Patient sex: M
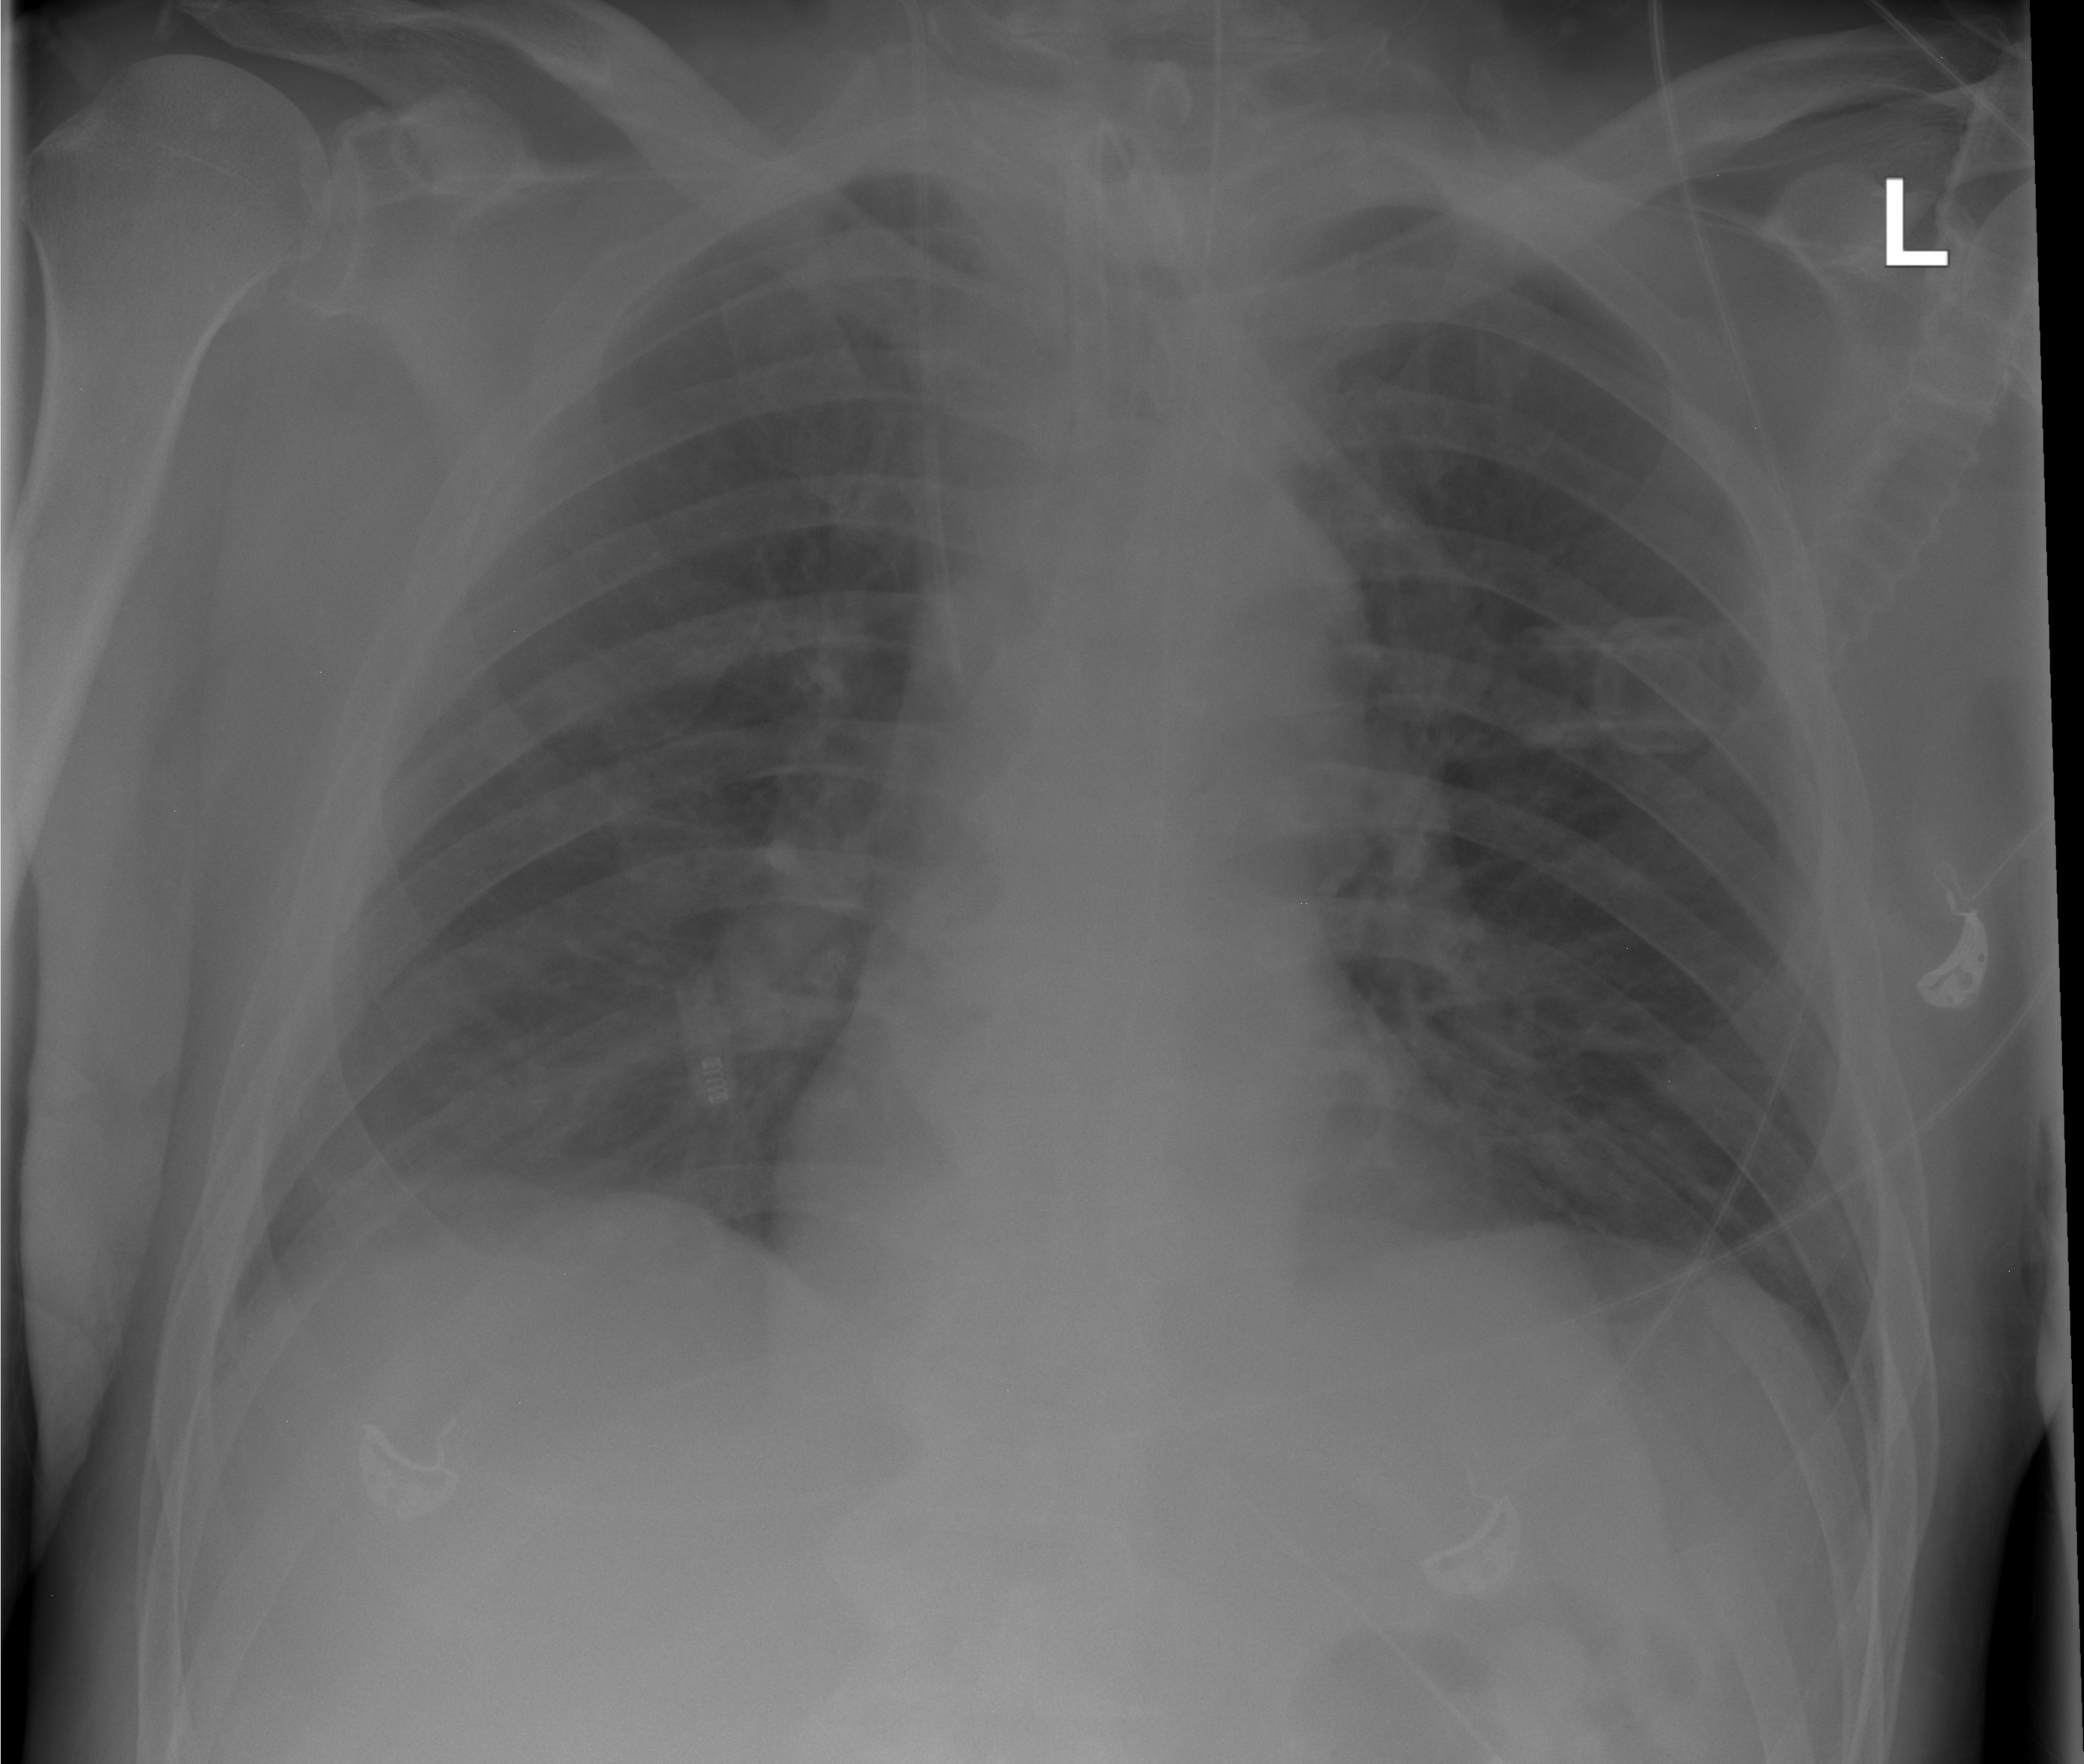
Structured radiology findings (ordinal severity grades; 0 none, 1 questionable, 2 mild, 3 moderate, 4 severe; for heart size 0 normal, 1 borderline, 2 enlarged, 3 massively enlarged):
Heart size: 0
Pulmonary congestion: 0
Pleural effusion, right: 1
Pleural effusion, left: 0
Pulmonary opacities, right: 0
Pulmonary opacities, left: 0
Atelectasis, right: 2
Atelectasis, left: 0